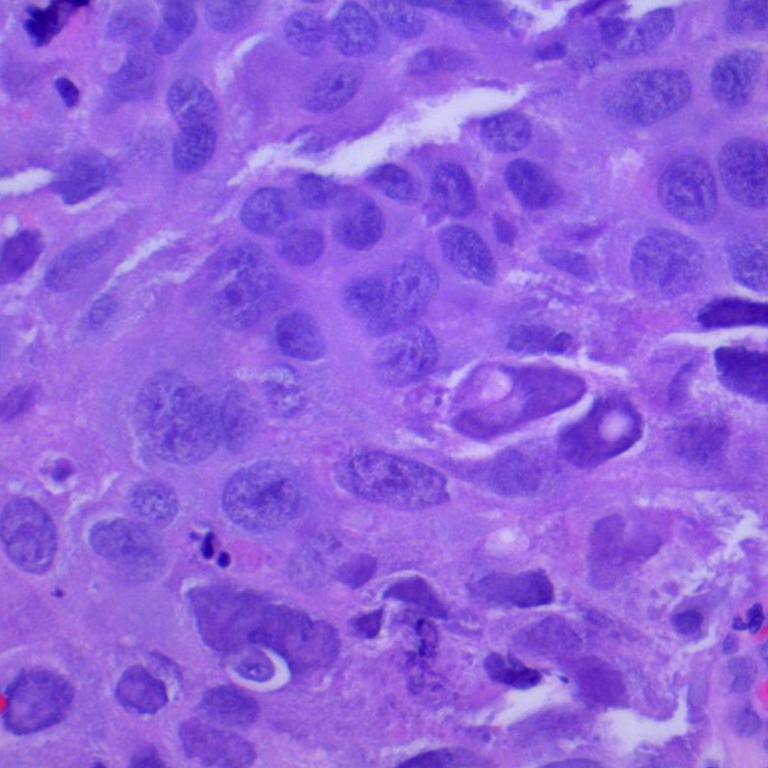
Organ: lung
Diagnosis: squamous carcinomas